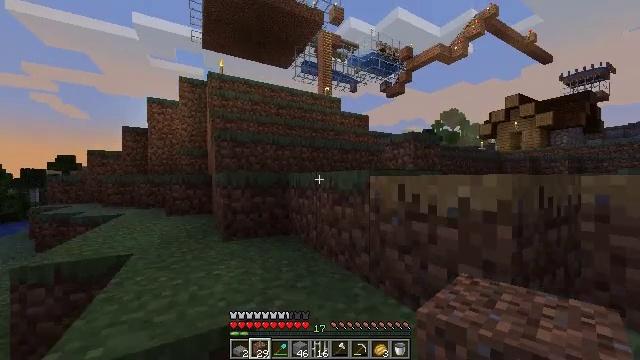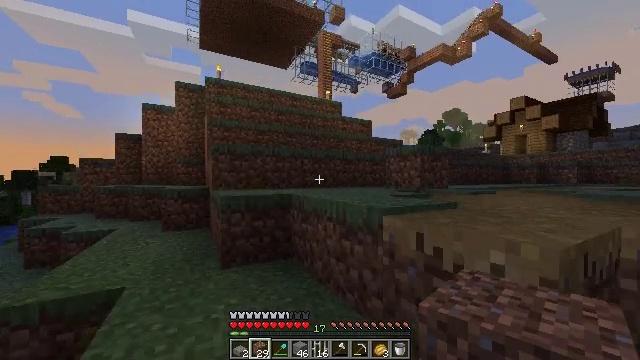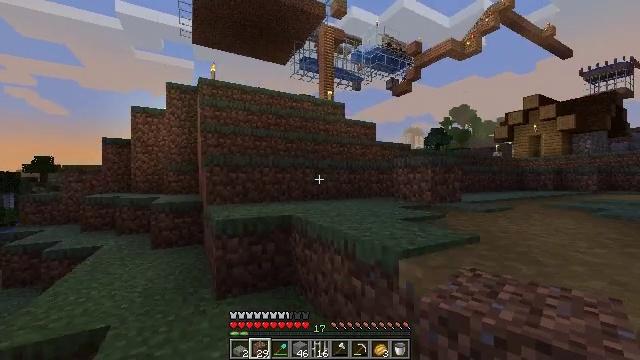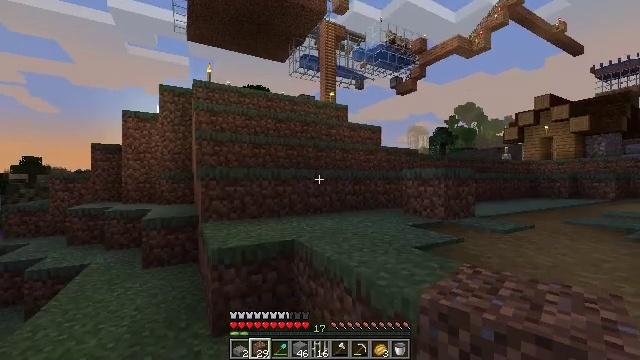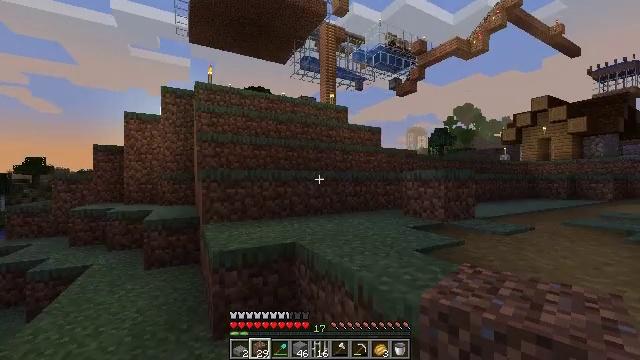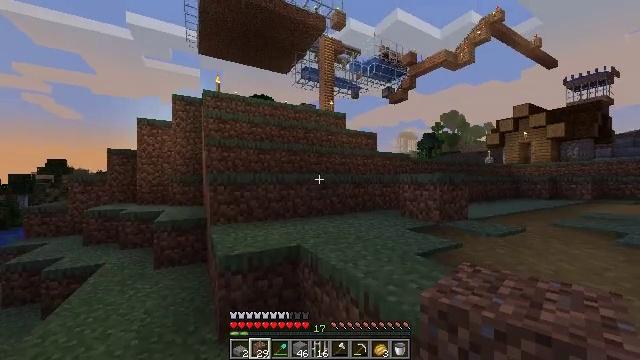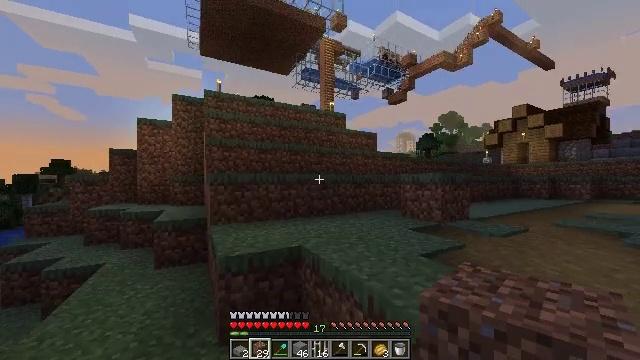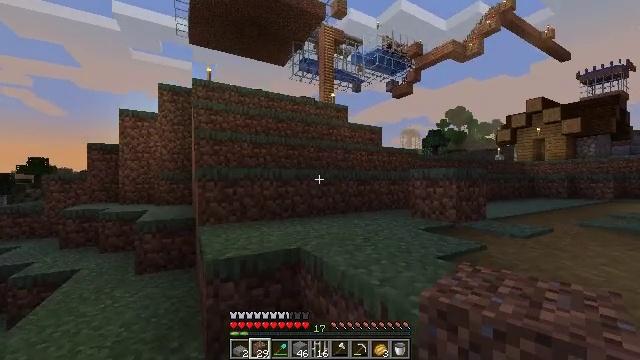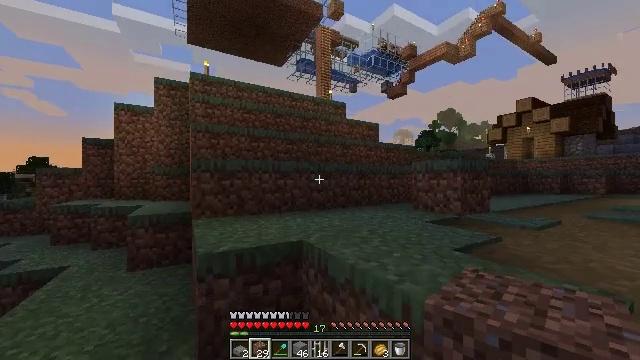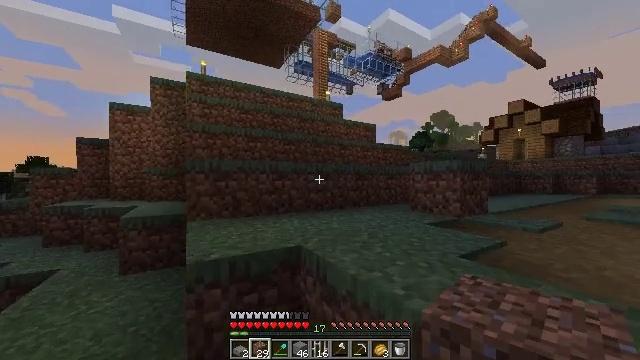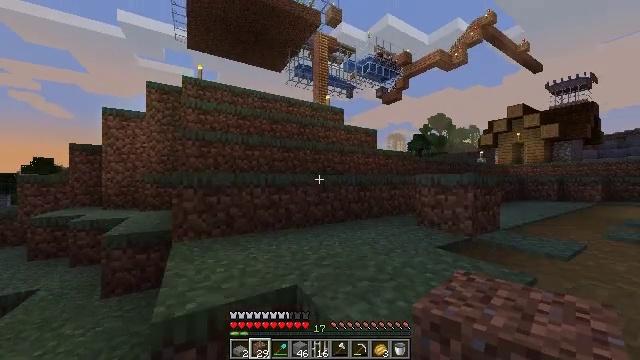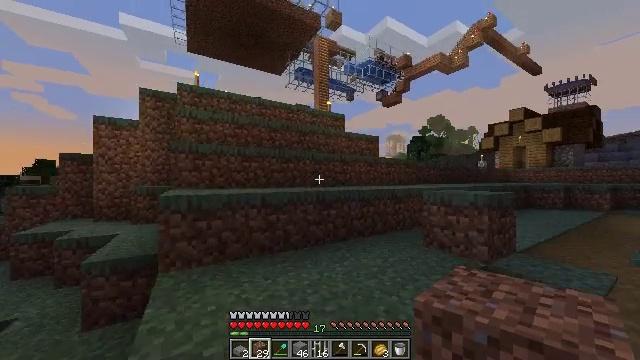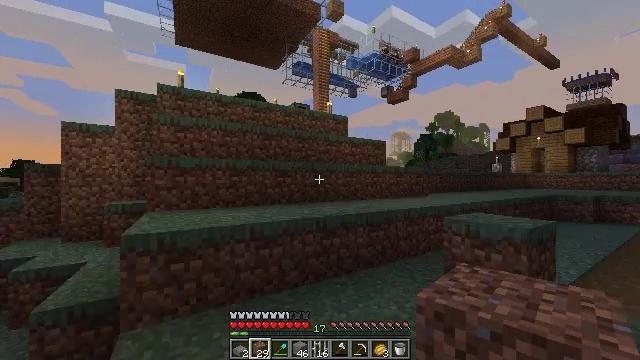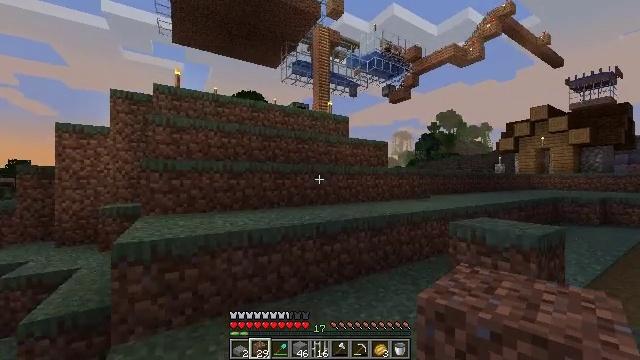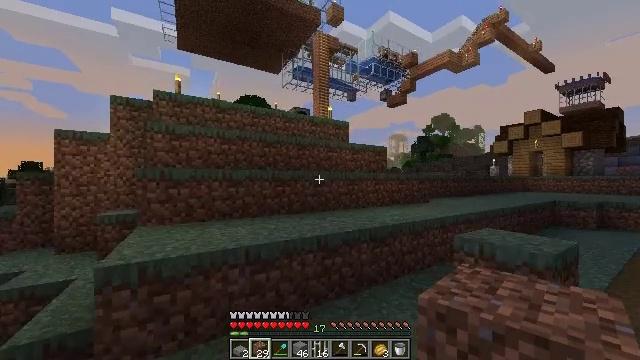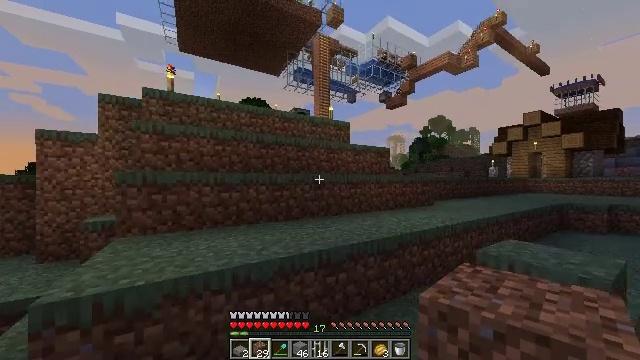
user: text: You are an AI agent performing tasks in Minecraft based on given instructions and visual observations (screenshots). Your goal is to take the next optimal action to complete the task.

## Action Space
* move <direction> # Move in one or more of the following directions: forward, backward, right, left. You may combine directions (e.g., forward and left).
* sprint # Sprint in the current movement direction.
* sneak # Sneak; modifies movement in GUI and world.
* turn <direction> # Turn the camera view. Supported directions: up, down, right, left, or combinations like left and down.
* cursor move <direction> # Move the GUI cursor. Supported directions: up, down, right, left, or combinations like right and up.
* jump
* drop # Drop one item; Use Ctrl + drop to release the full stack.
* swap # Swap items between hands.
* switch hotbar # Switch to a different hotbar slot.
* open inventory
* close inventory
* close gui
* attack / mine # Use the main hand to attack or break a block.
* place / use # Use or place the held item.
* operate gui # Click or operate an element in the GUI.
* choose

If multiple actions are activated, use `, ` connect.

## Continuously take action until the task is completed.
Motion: motion action
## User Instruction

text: Craft a jungle sign.
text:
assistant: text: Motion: move forward, sprint, jump
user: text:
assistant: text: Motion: move forward, jump
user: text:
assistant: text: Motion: move forward, jump
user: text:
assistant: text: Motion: move forward, jump
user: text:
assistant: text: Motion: move forward, jump
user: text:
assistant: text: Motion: move forward, jump
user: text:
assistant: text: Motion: move forward, sprint, jump
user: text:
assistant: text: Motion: move forward, sprint, jump
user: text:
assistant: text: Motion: move forward, sprint, jump
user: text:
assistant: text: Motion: move forward, sprint, jump
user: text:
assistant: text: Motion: move forward, jump
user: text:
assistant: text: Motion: move forward, jump
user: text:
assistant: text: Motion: move forward, jump
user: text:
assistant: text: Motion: move forward, jump
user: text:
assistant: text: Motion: move forward, jump
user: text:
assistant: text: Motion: move forward, sprint, jump
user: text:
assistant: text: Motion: move forward, sprint, jump
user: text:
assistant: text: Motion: move forward, sprint, jump
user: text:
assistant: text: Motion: move forward, sprint, jump
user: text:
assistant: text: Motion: move forward, jump
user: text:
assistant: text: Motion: move forward, jump
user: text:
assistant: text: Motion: move forward, jump
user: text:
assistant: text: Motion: move forward, turn left, jump
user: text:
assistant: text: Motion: move forward, sprint, turn left and up, jump
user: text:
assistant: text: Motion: move forward, sprint, turn left and up, jump
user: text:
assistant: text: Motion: move forward, sprint, turn left, jump
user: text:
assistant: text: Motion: move forward, jump
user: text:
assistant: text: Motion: move forward, jump
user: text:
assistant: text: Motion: move forward, jump
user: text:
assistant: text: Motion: move forward, jump